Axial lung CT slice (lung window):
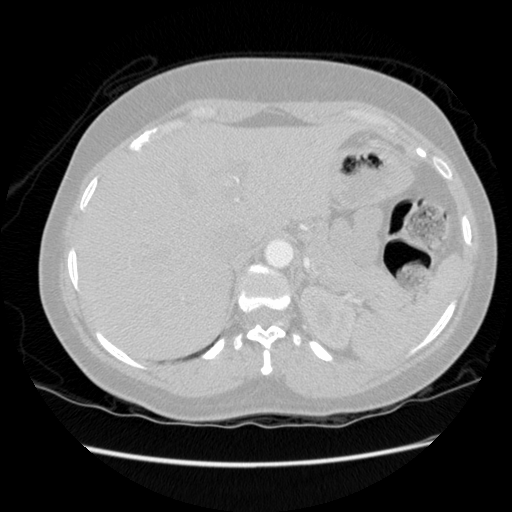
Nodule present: no